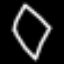
Label: diamond